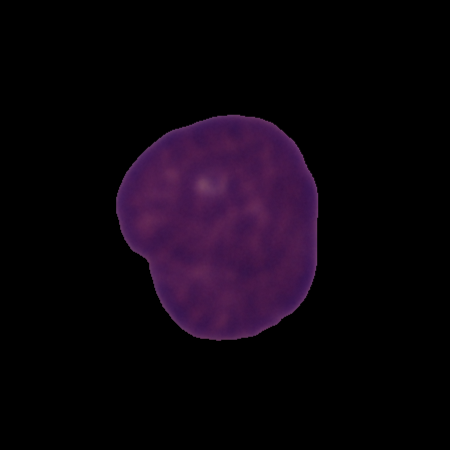
Label: cancer